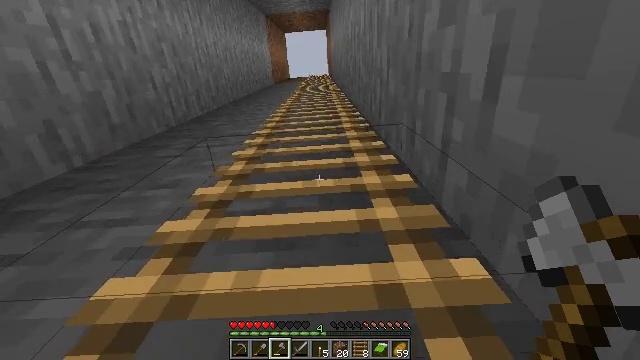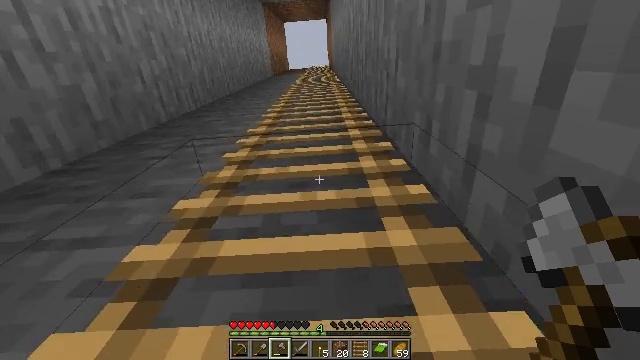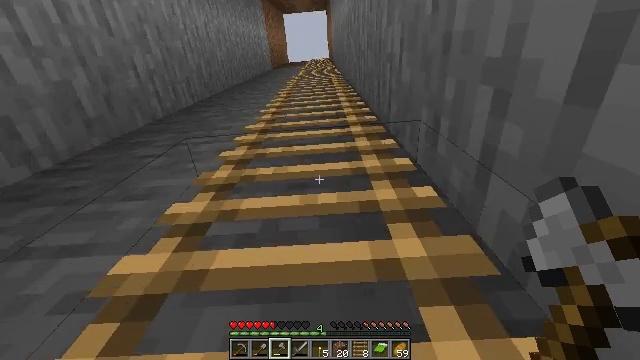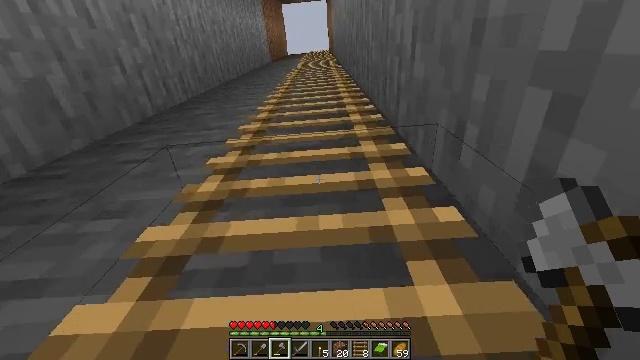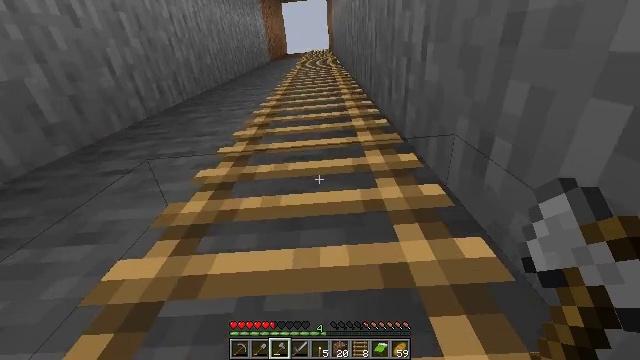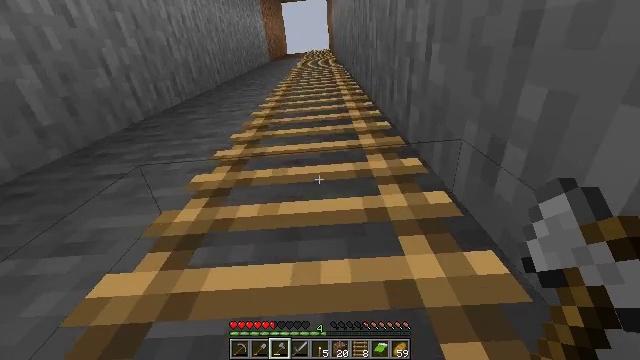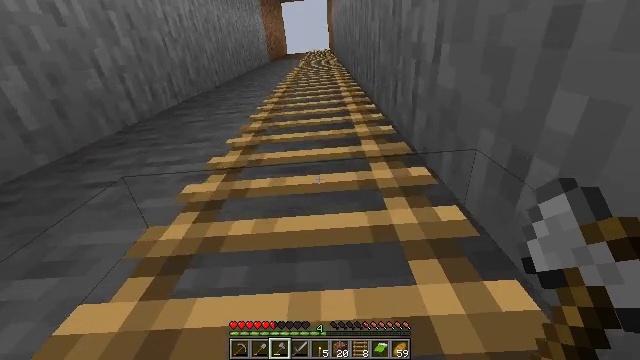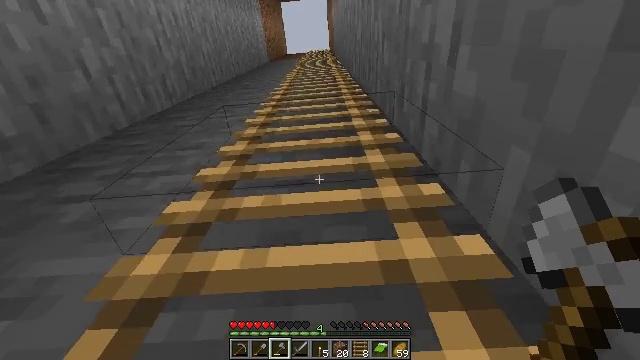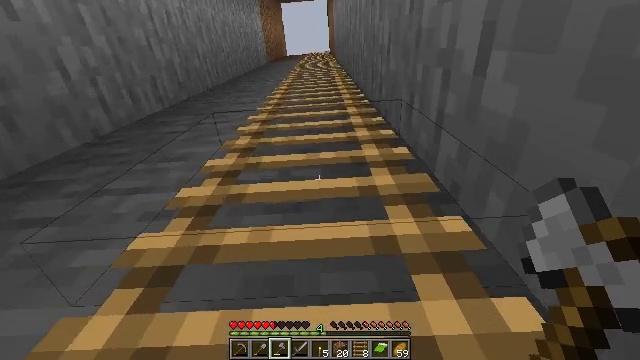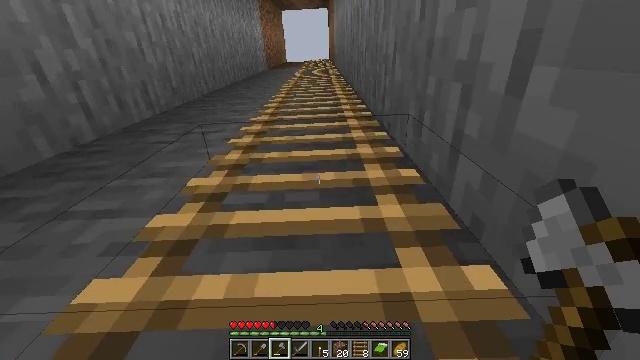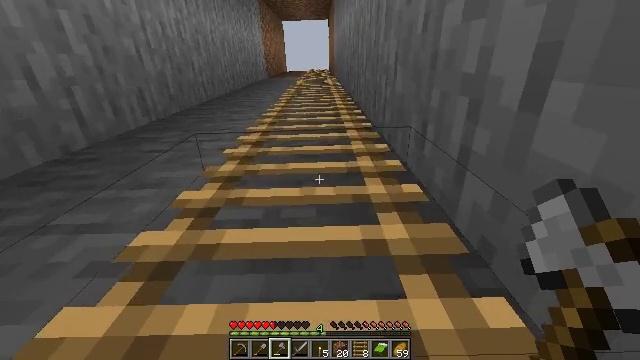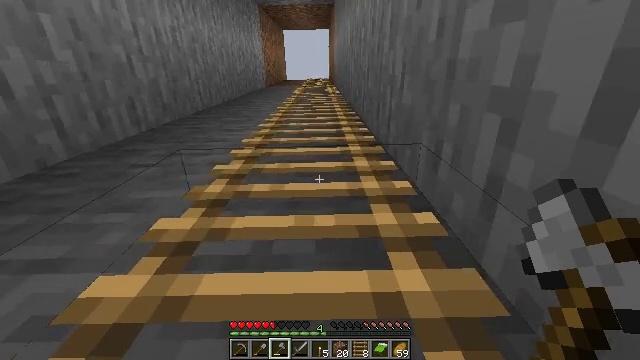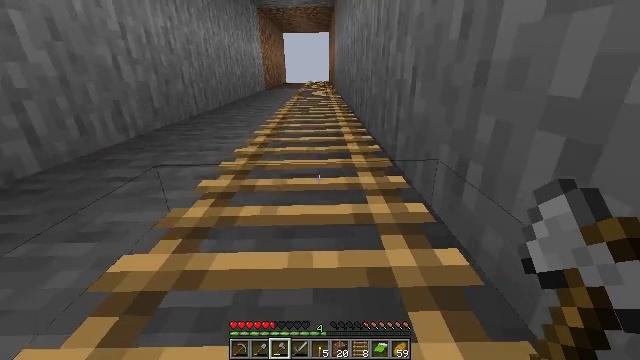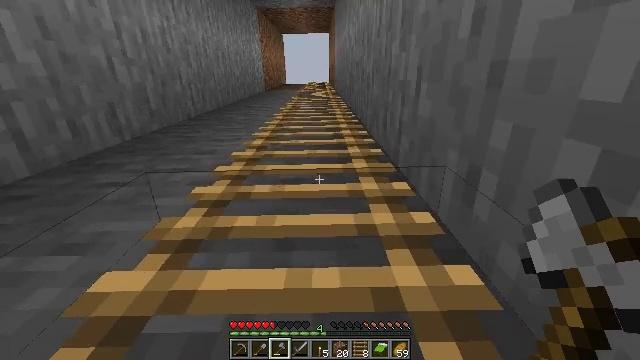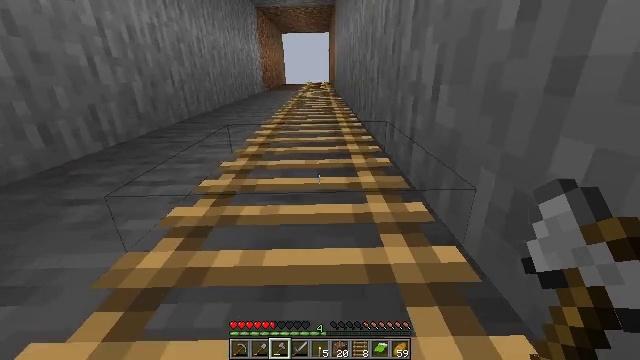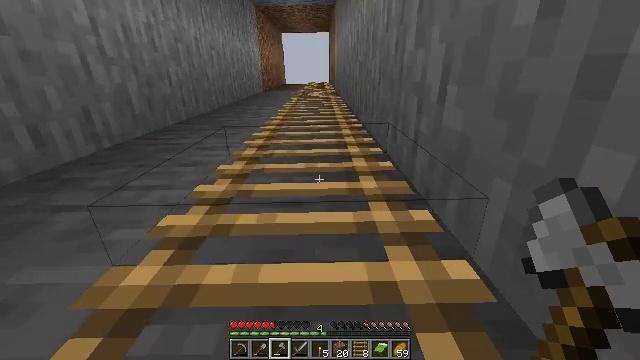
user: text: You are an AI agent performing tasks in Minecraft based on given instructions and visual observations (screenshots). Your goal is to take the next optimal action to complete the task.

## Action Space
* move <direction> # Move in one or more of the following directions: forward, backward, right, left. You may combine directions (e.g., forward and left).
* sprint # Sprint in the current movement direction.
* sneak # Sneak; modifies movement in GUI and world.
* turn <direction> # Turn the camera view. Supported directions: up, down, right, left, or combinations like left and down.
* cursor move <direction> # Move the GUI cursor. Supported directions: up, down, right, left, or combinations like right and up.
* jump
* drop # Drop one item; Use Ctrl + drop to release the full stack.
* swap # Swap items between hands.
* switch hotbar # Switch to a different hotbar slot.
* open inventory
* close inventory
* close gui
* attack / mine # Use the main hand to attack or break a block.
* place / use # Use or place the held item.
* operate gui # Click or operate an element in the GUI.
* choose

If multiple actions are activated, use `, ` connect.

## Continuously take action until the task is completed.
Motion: motion action
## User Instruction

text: Drop a ladder.
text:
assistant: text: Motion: move forward, turn down, jump
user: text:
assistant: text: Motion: move forward, turn down, jump
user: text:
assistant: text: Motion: move forward, turn down, jump
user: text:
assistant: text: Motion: move forward, jump
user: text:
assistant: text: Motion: move forward, jump
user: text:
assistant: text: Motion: move forward, jump
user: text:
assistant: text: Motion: move forward, jump
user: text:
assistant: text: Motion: move forward, jump
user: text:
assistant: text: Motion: move forward, turn right and up, jump
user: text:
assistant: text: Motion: move forward, turn up, jump
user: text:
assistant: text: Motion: move forward, turn up, jump
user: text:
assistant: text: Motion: move forward, jump
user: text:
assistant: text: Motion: move forward, jump
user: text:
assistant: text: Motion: move forward, jump
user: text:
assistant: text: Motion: move forward, jump
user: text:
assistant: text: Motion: move forward, jump
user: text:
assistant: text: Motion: move forward, jump
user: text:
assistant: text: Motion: move forward, jump
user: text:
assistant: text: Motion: move forward, jump
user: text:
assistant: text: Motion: move forward, jump
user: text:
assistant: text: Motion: move forward, jump
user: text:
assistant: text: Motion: move forward, jump
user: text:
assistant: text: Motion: move forward, jump
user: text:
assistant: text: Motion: move forward, jump
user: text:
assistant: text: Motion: move forward, jump
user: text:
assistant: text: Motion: move forward, jump
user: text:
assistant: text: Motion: move forward, jump
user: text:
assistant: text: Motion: move forward, jump
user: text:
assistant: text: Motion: move forward, jump
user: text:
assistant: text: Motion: move forward, jump